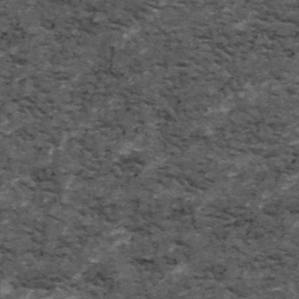
Label: frost